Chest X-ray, PA view. Patient: 52 years old, sex M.
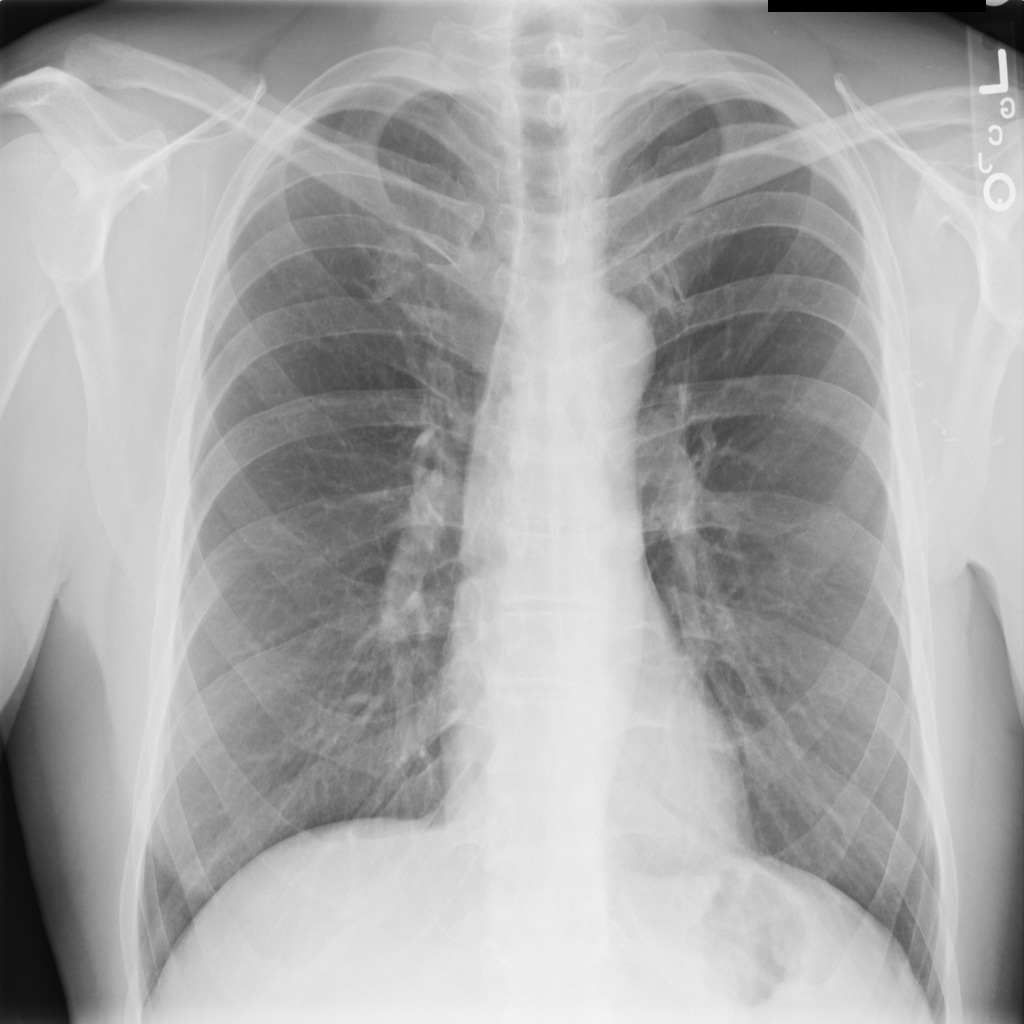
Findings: No Finding